Question: I'm trying to install mcrypt, and I keep getting this error:

i've tried 'yum update' and rebooting the server, so does anybody have any solutions?
i run php-fpm on a centos 6 nginx web server
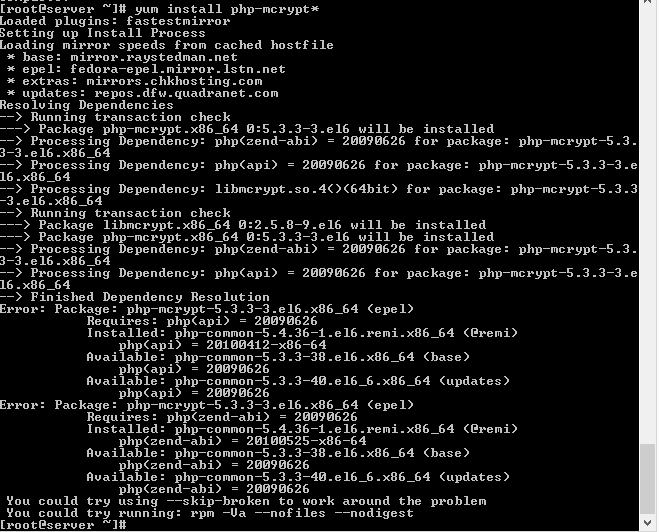
Answer: You appear to be trying to install the 'php-mcrypt' package from EPEL but you have 'php-common' installed from remi. They do not work together.
Ensure that you still have the remi repo installed and enabled if you want to use the remi packages or remove the remi versions and reinstall the epel versions of them all.